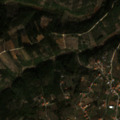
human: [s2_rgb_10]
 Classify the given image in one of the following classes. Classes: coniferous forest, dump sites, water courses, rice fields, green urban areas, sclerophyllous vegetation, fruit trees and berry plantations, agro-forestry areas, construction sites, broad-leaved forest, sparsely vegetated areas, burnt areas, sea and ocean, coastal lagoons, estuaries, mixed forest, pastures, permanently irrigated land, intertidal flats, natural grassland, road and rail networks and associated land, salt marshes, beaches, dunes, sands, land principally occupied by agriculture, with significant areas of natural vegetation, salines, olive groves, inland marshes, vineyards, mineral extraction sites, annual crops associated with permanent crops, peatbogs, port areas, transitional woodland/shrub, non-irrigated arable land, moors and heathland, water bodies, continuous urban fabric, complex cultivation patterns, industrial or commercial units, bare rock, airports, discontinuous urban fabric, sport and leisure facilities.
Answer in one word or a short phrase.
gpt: olive groves, land principally occupied by agriculture, with significant areas of natural vegetation, mixed forest, sclerophyllous vegetation, transitional woodland/shrub